Interaction volume radius: 5 \u00c5
Interaction volume height: 25 \u00c5
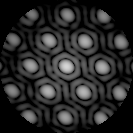
Disorder parameter: 0.07345